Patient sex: M
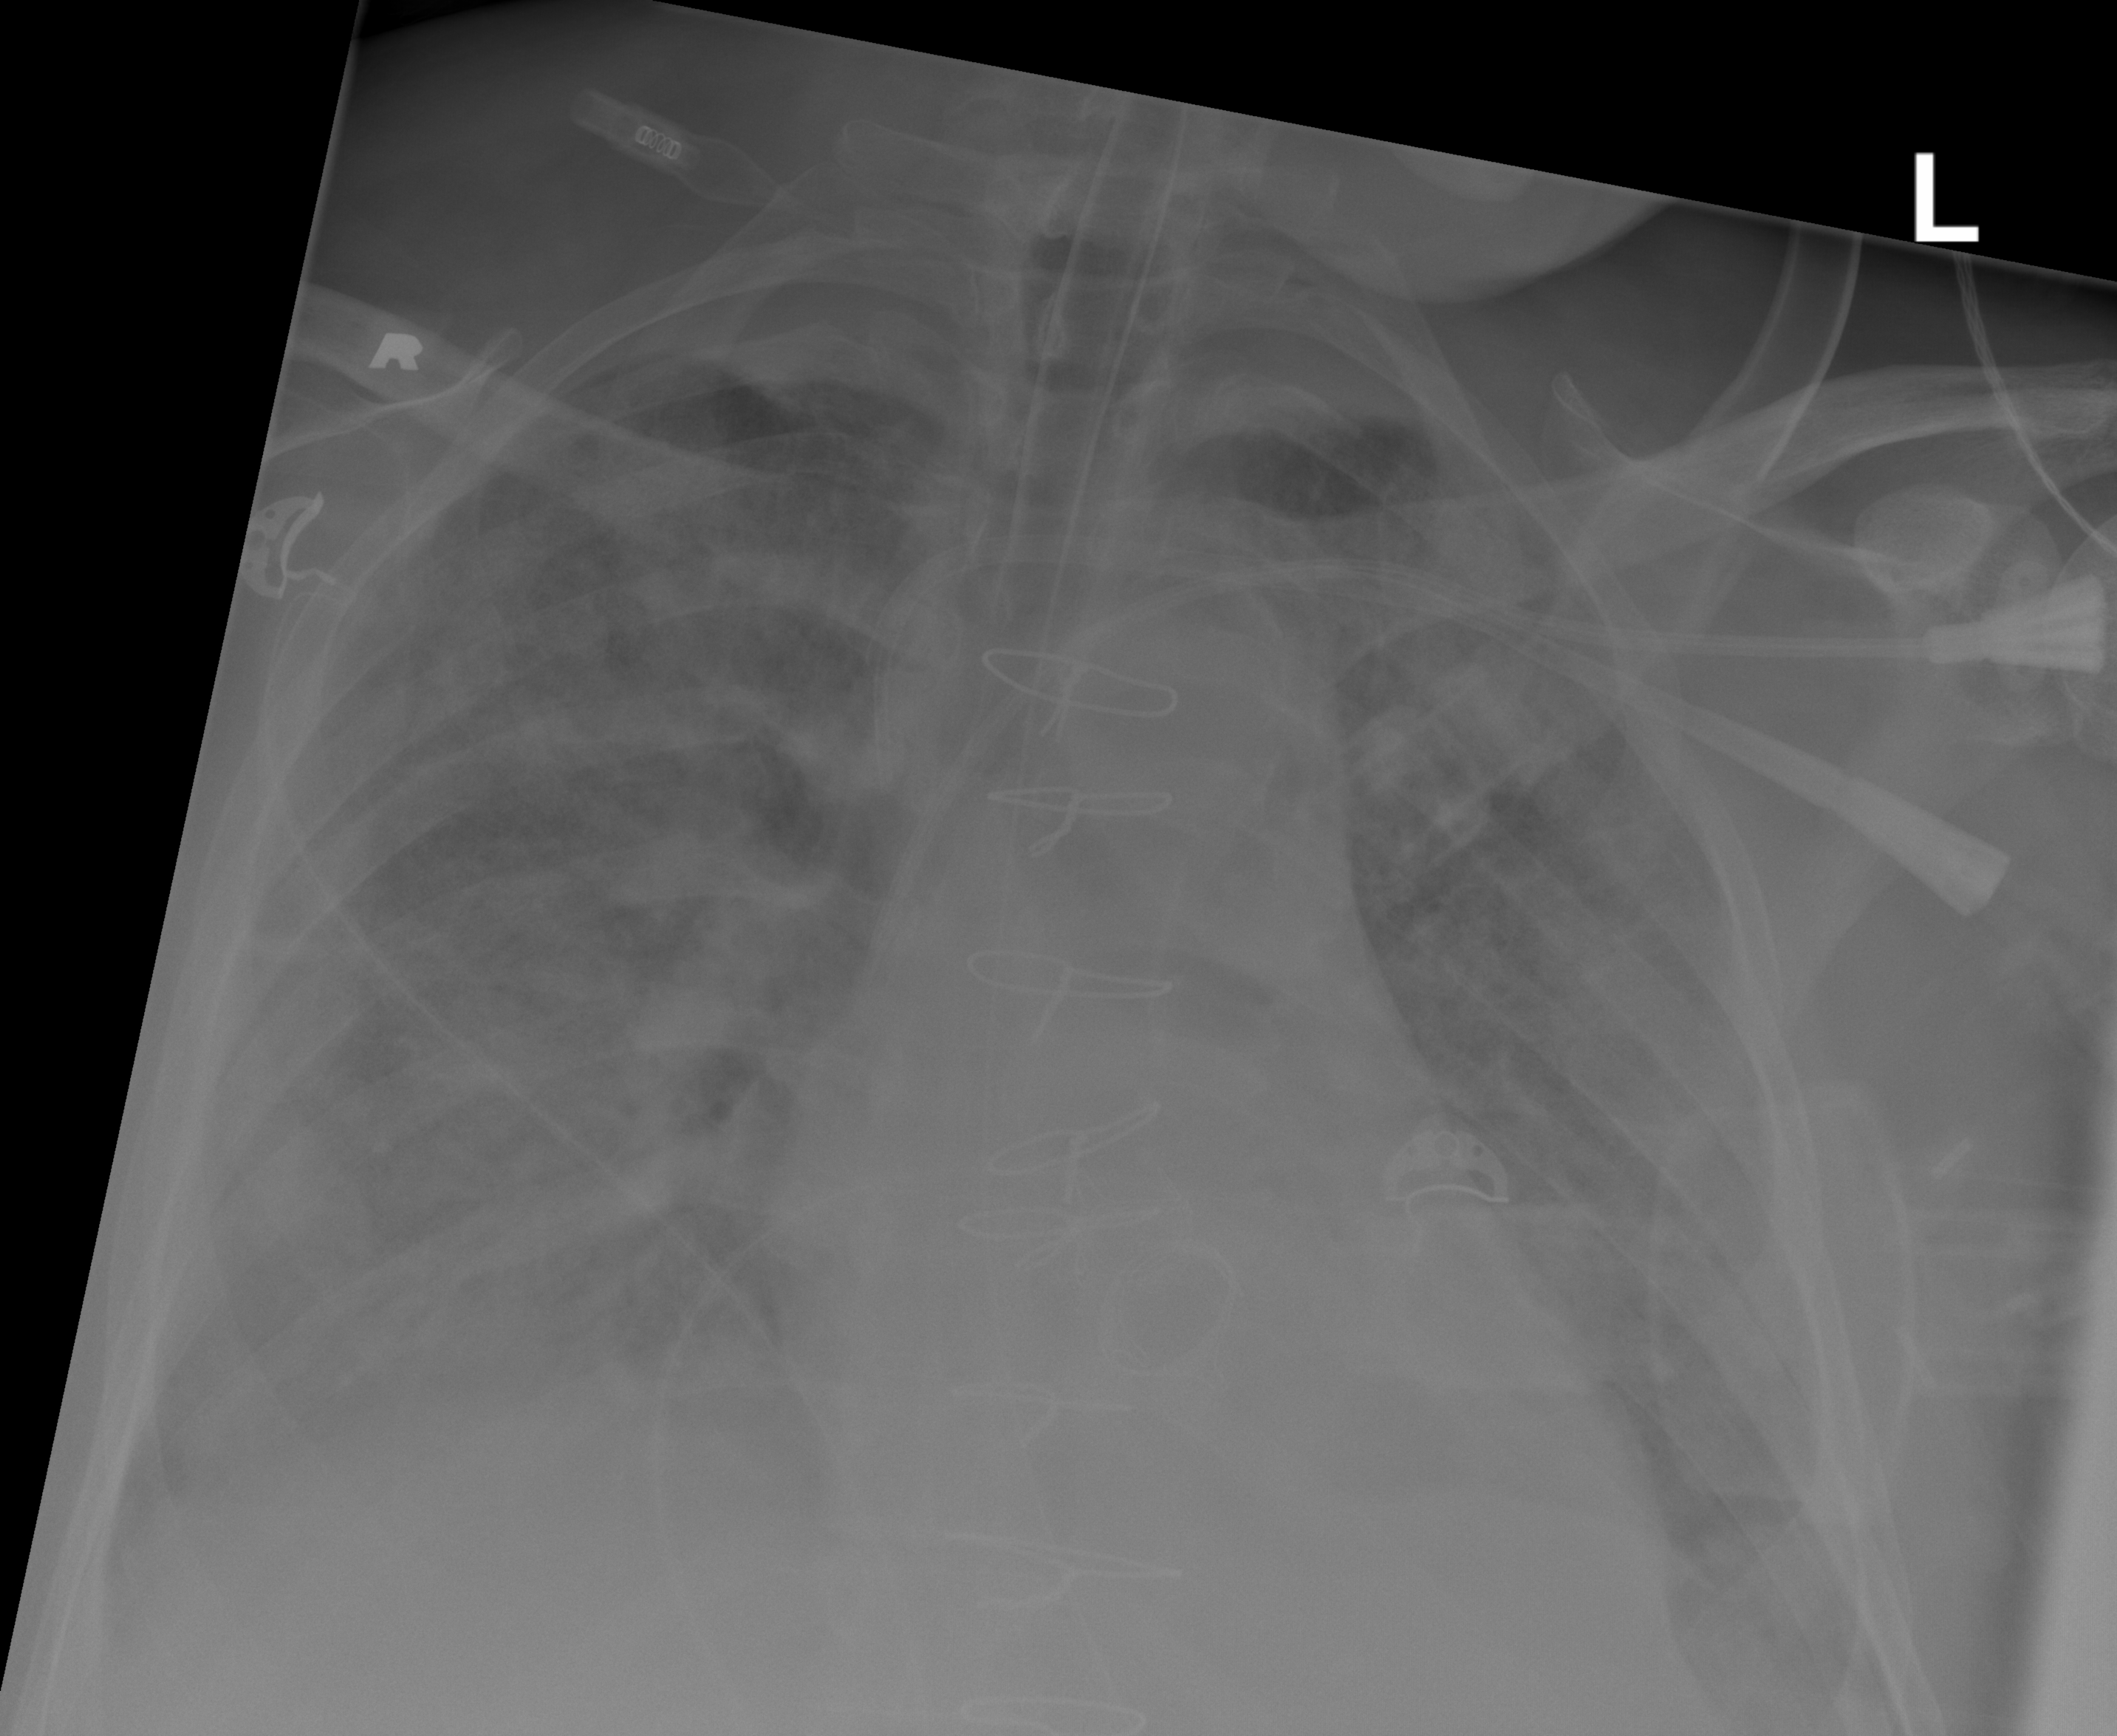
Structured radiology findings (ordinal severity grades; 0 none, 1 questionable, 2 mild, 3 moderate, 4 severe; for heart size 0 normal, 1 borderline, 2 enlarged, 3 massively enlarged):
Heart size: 1
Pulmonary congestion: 3
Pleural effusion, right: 2
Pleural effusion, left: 2
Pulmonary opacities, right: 3
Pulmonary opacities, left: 3
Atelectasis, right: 2
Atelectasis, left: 2